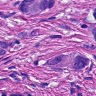
Metastatic tissue present: yes